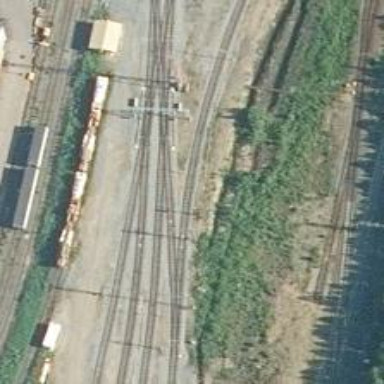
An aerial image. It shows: Railway yard with electrified contact lines.